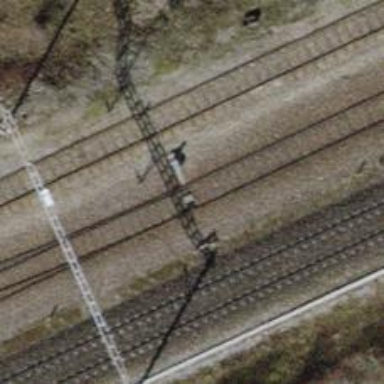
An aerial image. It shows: Railway switch.